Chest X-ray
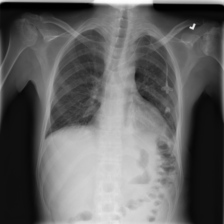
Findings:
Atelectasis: positive
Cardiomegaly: negative
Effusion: negative
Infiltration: positive
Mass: negative
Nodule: negative
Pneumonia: negative
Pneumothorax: negative
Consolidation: negative
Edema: negative
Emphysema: negative
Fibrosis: negative
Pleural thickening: negative
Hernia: negative